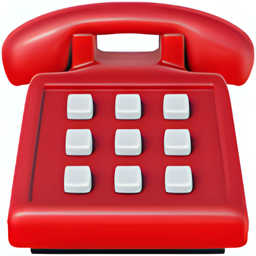
Name: black telephone
Emoji: ☎
Group: Objects
Sub-group: phone